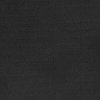
Atmospheric dust classification: dusty